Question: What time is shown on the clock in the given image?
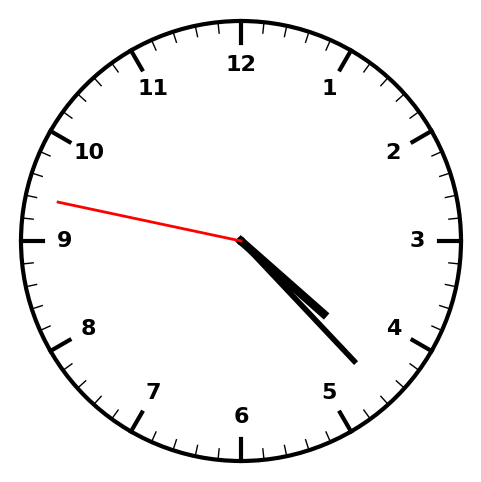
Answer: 04:22:47